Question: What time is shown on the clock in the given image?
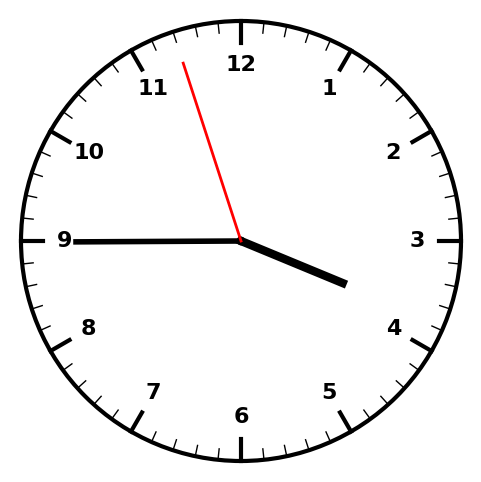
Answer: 03:44:57